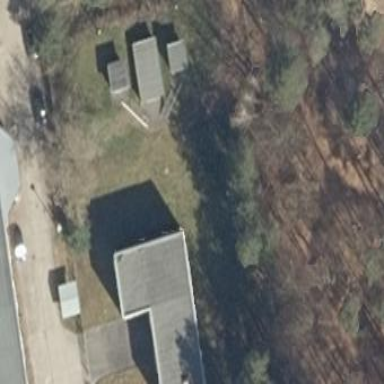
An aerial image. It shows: Service building.